Question: I want to draw edges of an object with hidden edges removed. The idea I want to apply is to render the object's faces first to the depth buffer, then in a second pass drawing the edges with depth testing enabled.
Since not all triangle edges should be visible, the edges are stored separately (simple example: in a cube, the diagonal edges should not be visible, although they are there since a quad is rendered as two triangles). The faces are therefore drawn using 'GL_TRIANGLES', the edges are drawn uing 'GL_LINES' with a separate vertex buffer.
- without depth testing:
I use a framebuffer with an attached color and depth buffer to draw my object.
'''
// Color buffer setup.
glBindTexture(GL_TEXTURE_2D, objectEdges);
glTexParameteri(GL_TEXTURE_2D, GL_TEXTURE_MIN_FILTER, GL_LINEAR);
glTexParameteri(GL_TEXTURE_2D, GL_TEXTURE_MAG_FILTER, GL_LINEAR);
glTexParameteri(GL_TEXTURE_2D, GL_TEXTURE_WRAP_S, GL_CLAMP_TO_EDGE);
glTexParameteri(GL_TEXTURE_2D, GL_TEXTURE_WRAP_T, GL_CLAMP_TO_EDGE);
glTexImage2D(GL_TEXTURE_2D, 0, GL_RGBA, 640, 360, 0, GL_RGBA, GL_UNSIGNED_BYTE, nil);
// Depth buffer setup.
glBindRenderbuffer(GL_RENDERBUFFER, objectFaces);
glRenderbufferStorage(GL_RENDERBUFFER, GL_DEPTH_COMPONENT16, 640, 360);
// Framebuffer setup.
glBindFramebuffer(GL_FRAMEBUFFER, framebuffer);
glFramebufferTexture2D(GL_FRAMEBUFFER, GL_COLOR_ATTACHMENT0,
GL_TEXTURE_2D, objectEdges, 0);
glFramebufferRenderbuffer(GL_FRAMEBUFFER, GL_DEPTH_ATTACHMENT,
GL_RENDERBUFFER, objectFaces);
assert(glCheckFramebufferStatus(GL_FRAMEBUFFER) == GL_FRAMEBUFFER_COMPLETE);
assert(glGetError() == GL_NO_ERROR);
'''
This setup works without any problems. I draw my object as following:
'''
glEnable(GL_DEPTH_TEST);
glDepthFunc(GL_LEQUAL);
glBindFramebuffer(GL_FRAMEBUFFER, framebuffer);
glClear(GL_COLOR_BUFFER_BIT | GL_DEPTH_BUFFER_BIT);
glColorMask(GL_FALSE, GL_FALSE, GL_FALSE, GL_FALSE);
glDepthMask(GL_TRUE);
glBindVertexArrayOES(vertexArray_faces);
glDrawArrays(GL_TRIANGLES, 0, vertexCount_faces);
glBindVertexArrayOES(0);
glColorMask(GL_TRUE, GL_TRUE, GL_TRUE, GL_TRUE);
glDepthMask(GL_FALSE);
glBindVertexArrayOES(vertexArray_edges);
glDrawArrays(GL_LINES, 0, vertexCount_edges);
glBindVertexArrayOES(0);
glDisable(GL_DEPTH_TEST);
'''
The used shader is just a standard model-view-projection vertex shader, and a fragment shader which outputs white for all fragments.
'''
GLKMatrix4 projectionMatrix =
GLKMatrix4MakePerspective(
GLKMathDegreesToRadians(65.0f), 640.0 / 360.0f, 0.01f, 10.0f);
GLKMatrix4 modelViewMatrix =
GLKMatrix4MakeLookAt(0.2f, 0.4f, 0.2f, 0.2f, 0.0f, 0.0f, 0.0f, 1.0f, 0.0f);
'''
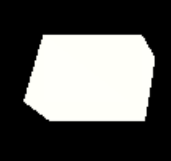
Answer: You're running into the issue that depth values are calculated for lines slightly differently than for filled primitives. The very thing you try to do is one of the reasons for the existance of the so called "polygon offest". The whole thing is described in the official programming guide in the appendix: <URL>